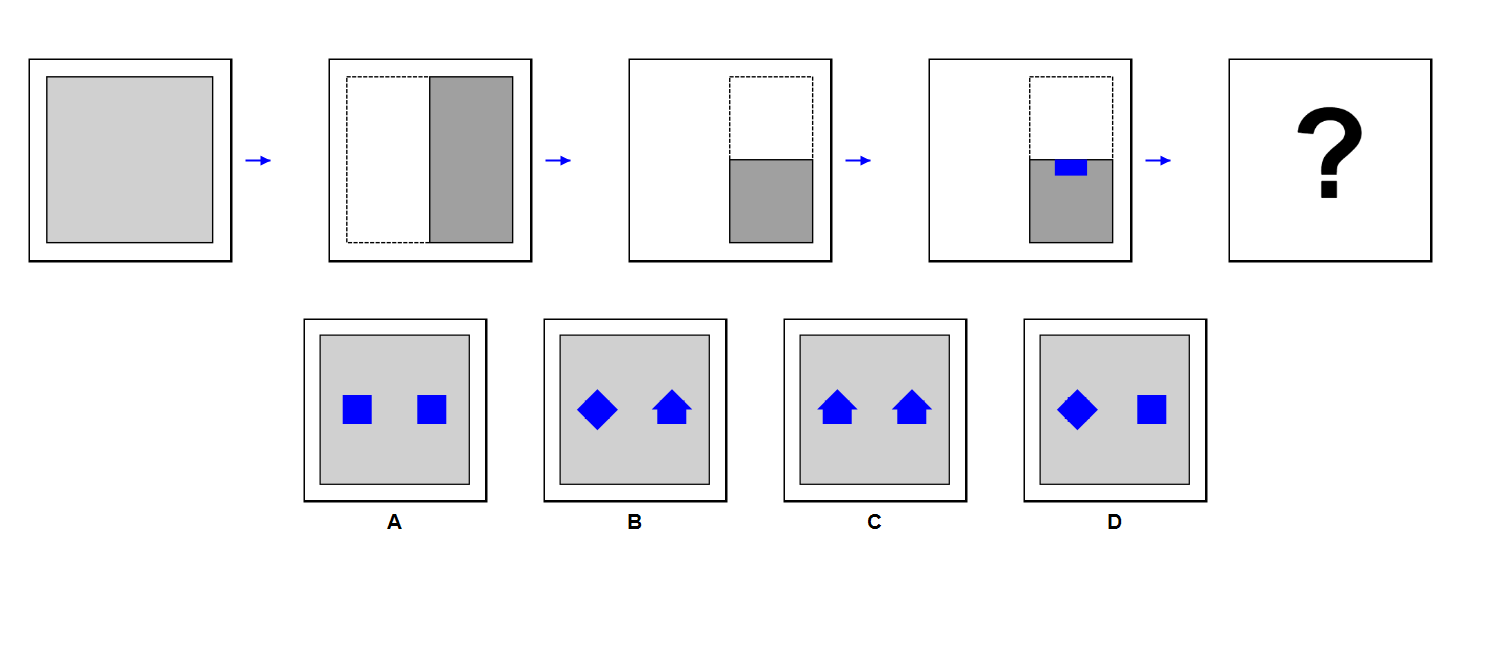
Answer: A